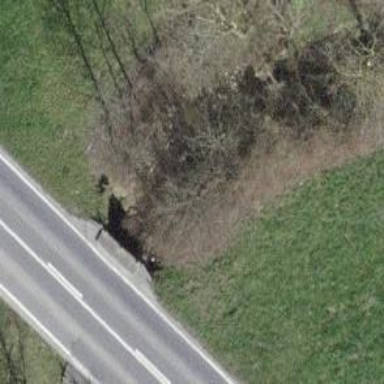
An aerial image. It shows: Culvert tunnel underneath ditch.